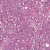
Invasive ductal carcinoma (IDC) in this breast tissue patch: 1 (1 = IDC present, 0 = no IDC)